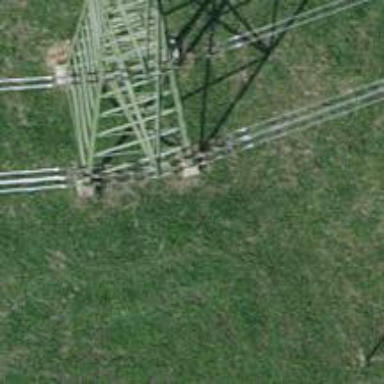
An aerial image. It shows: Power tower.